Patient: sex M, age 48
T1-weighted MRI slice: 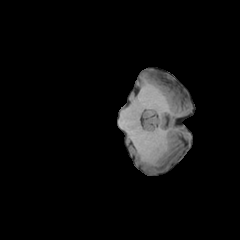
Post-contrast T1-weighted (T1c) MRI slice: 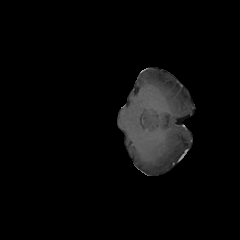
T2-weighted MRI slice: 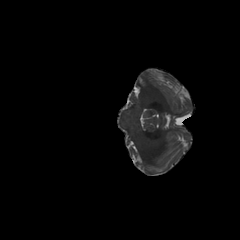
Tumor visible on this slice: no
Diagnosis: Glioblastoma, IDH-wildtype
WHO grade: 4